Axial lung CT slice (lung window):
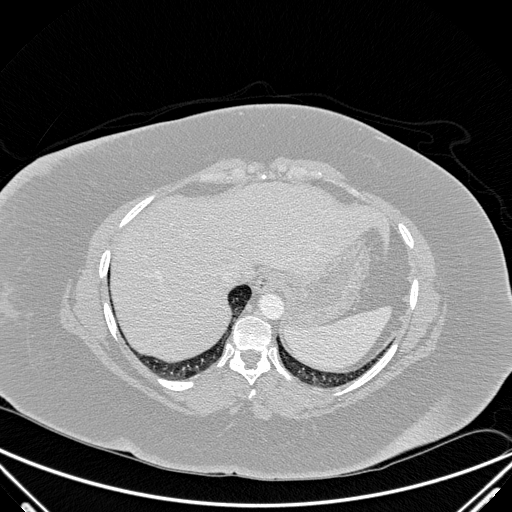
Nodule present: no